Question: I have a form for saving the attendance of students to the MySQL database.
Students' data is read from the database and create the data entry form.
The form is designed to store the code, name, presence status of each student and a short description in case of absence.
I have designed the data entry form, but seem to need some clues regarding the save action so that clicking on each save button, the appropriate data is stored in the attendance table of the database.
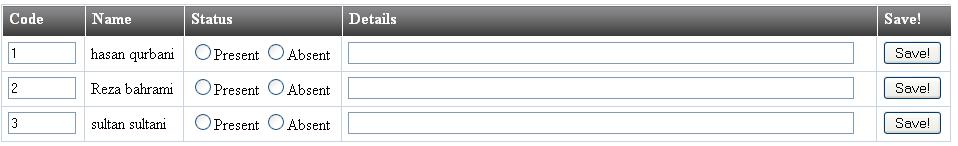
Answer: If you don't care about old IE (which has bugs in its support of '<button>', I think version 7 fixes this those bugs) then (making sure you are in Standards mode):
'''
<button type="submit" name="row_id" value="insert row id here">Save</button>
$row_id = $_POST['row_id'];
'''
If you do care about old IE:
'''
<input type="submit" name="row_id_row_id_here" value="Save">
'''
and loop over the keys in '$_POST' looking for ones which match the regex '/^row_id_(.*)/'.